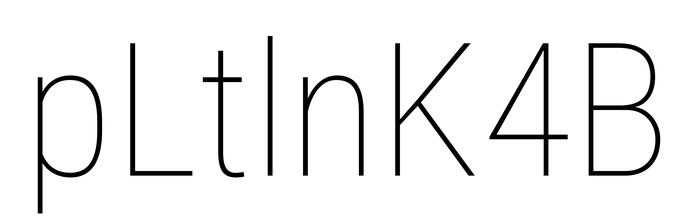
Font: Roboto_Condensed_Thin